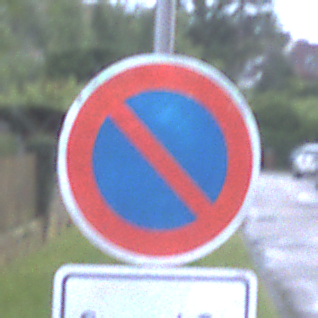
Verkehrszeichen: EingeschraenktesHalteverbot
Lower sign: ZeitangabenMitBeschraenkungAufWochentage8
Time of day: SunriseSunset
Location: Outdoor (Urban)
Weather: PartlyCloudy
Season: NotSpecified
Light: Natural